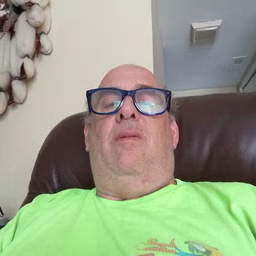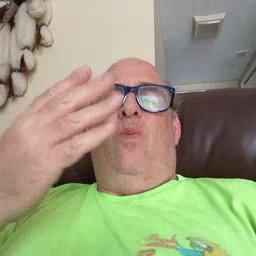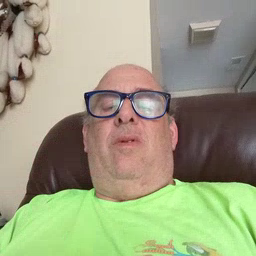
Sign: wet